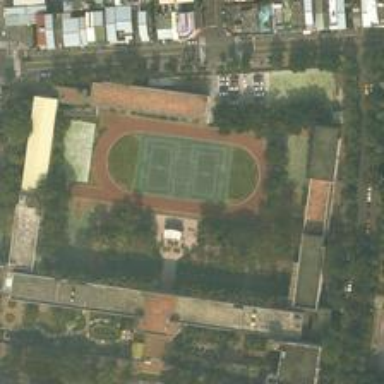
The playground is huge and standard, surrounded by trees, and in the corner can we faintly see that there is a basketball court .